Question: The + is not working in Android studio? I have set up the source code and I can view the source code. But just cannot use the + to view the doc.
You can see in the picture:

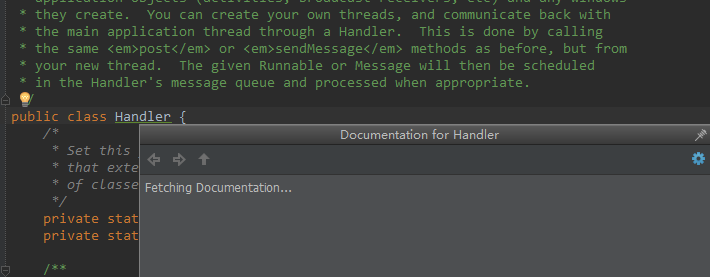
Answer: I have solved this problem, because I'm in China! What I did is: click "File -> Open Moudle Setting ",open teh 'Project Structure',click 'SDKs'->'Doucmentation Paths', remove the link.